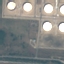
Land use / land cover class: Industrial